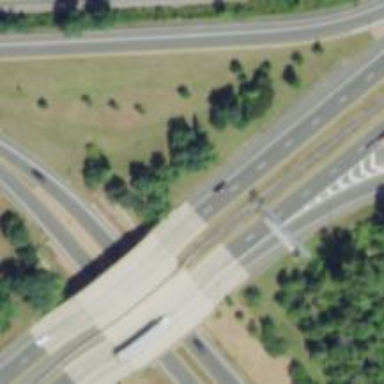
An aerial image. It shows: Urban freeway or expressway.